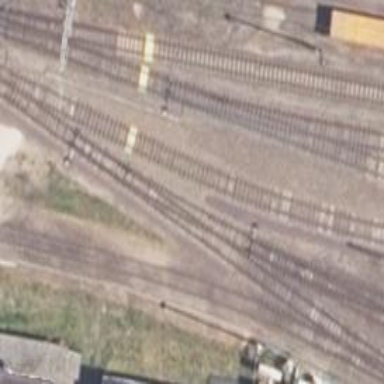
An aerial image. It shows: Railway switch.